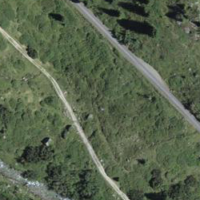
EUNIS habitat code: 26
Species observed at this site:
Ajuga pyramidalis
Dactylorhiza maculata
Vaccinium vitis-idaea
Nucifraga caryocatactes
Tussilago farfara
Arnica montana